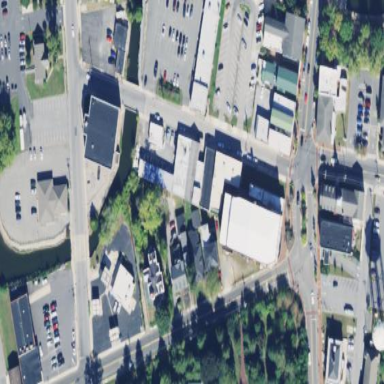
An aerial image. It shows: Retail building.